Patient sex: F
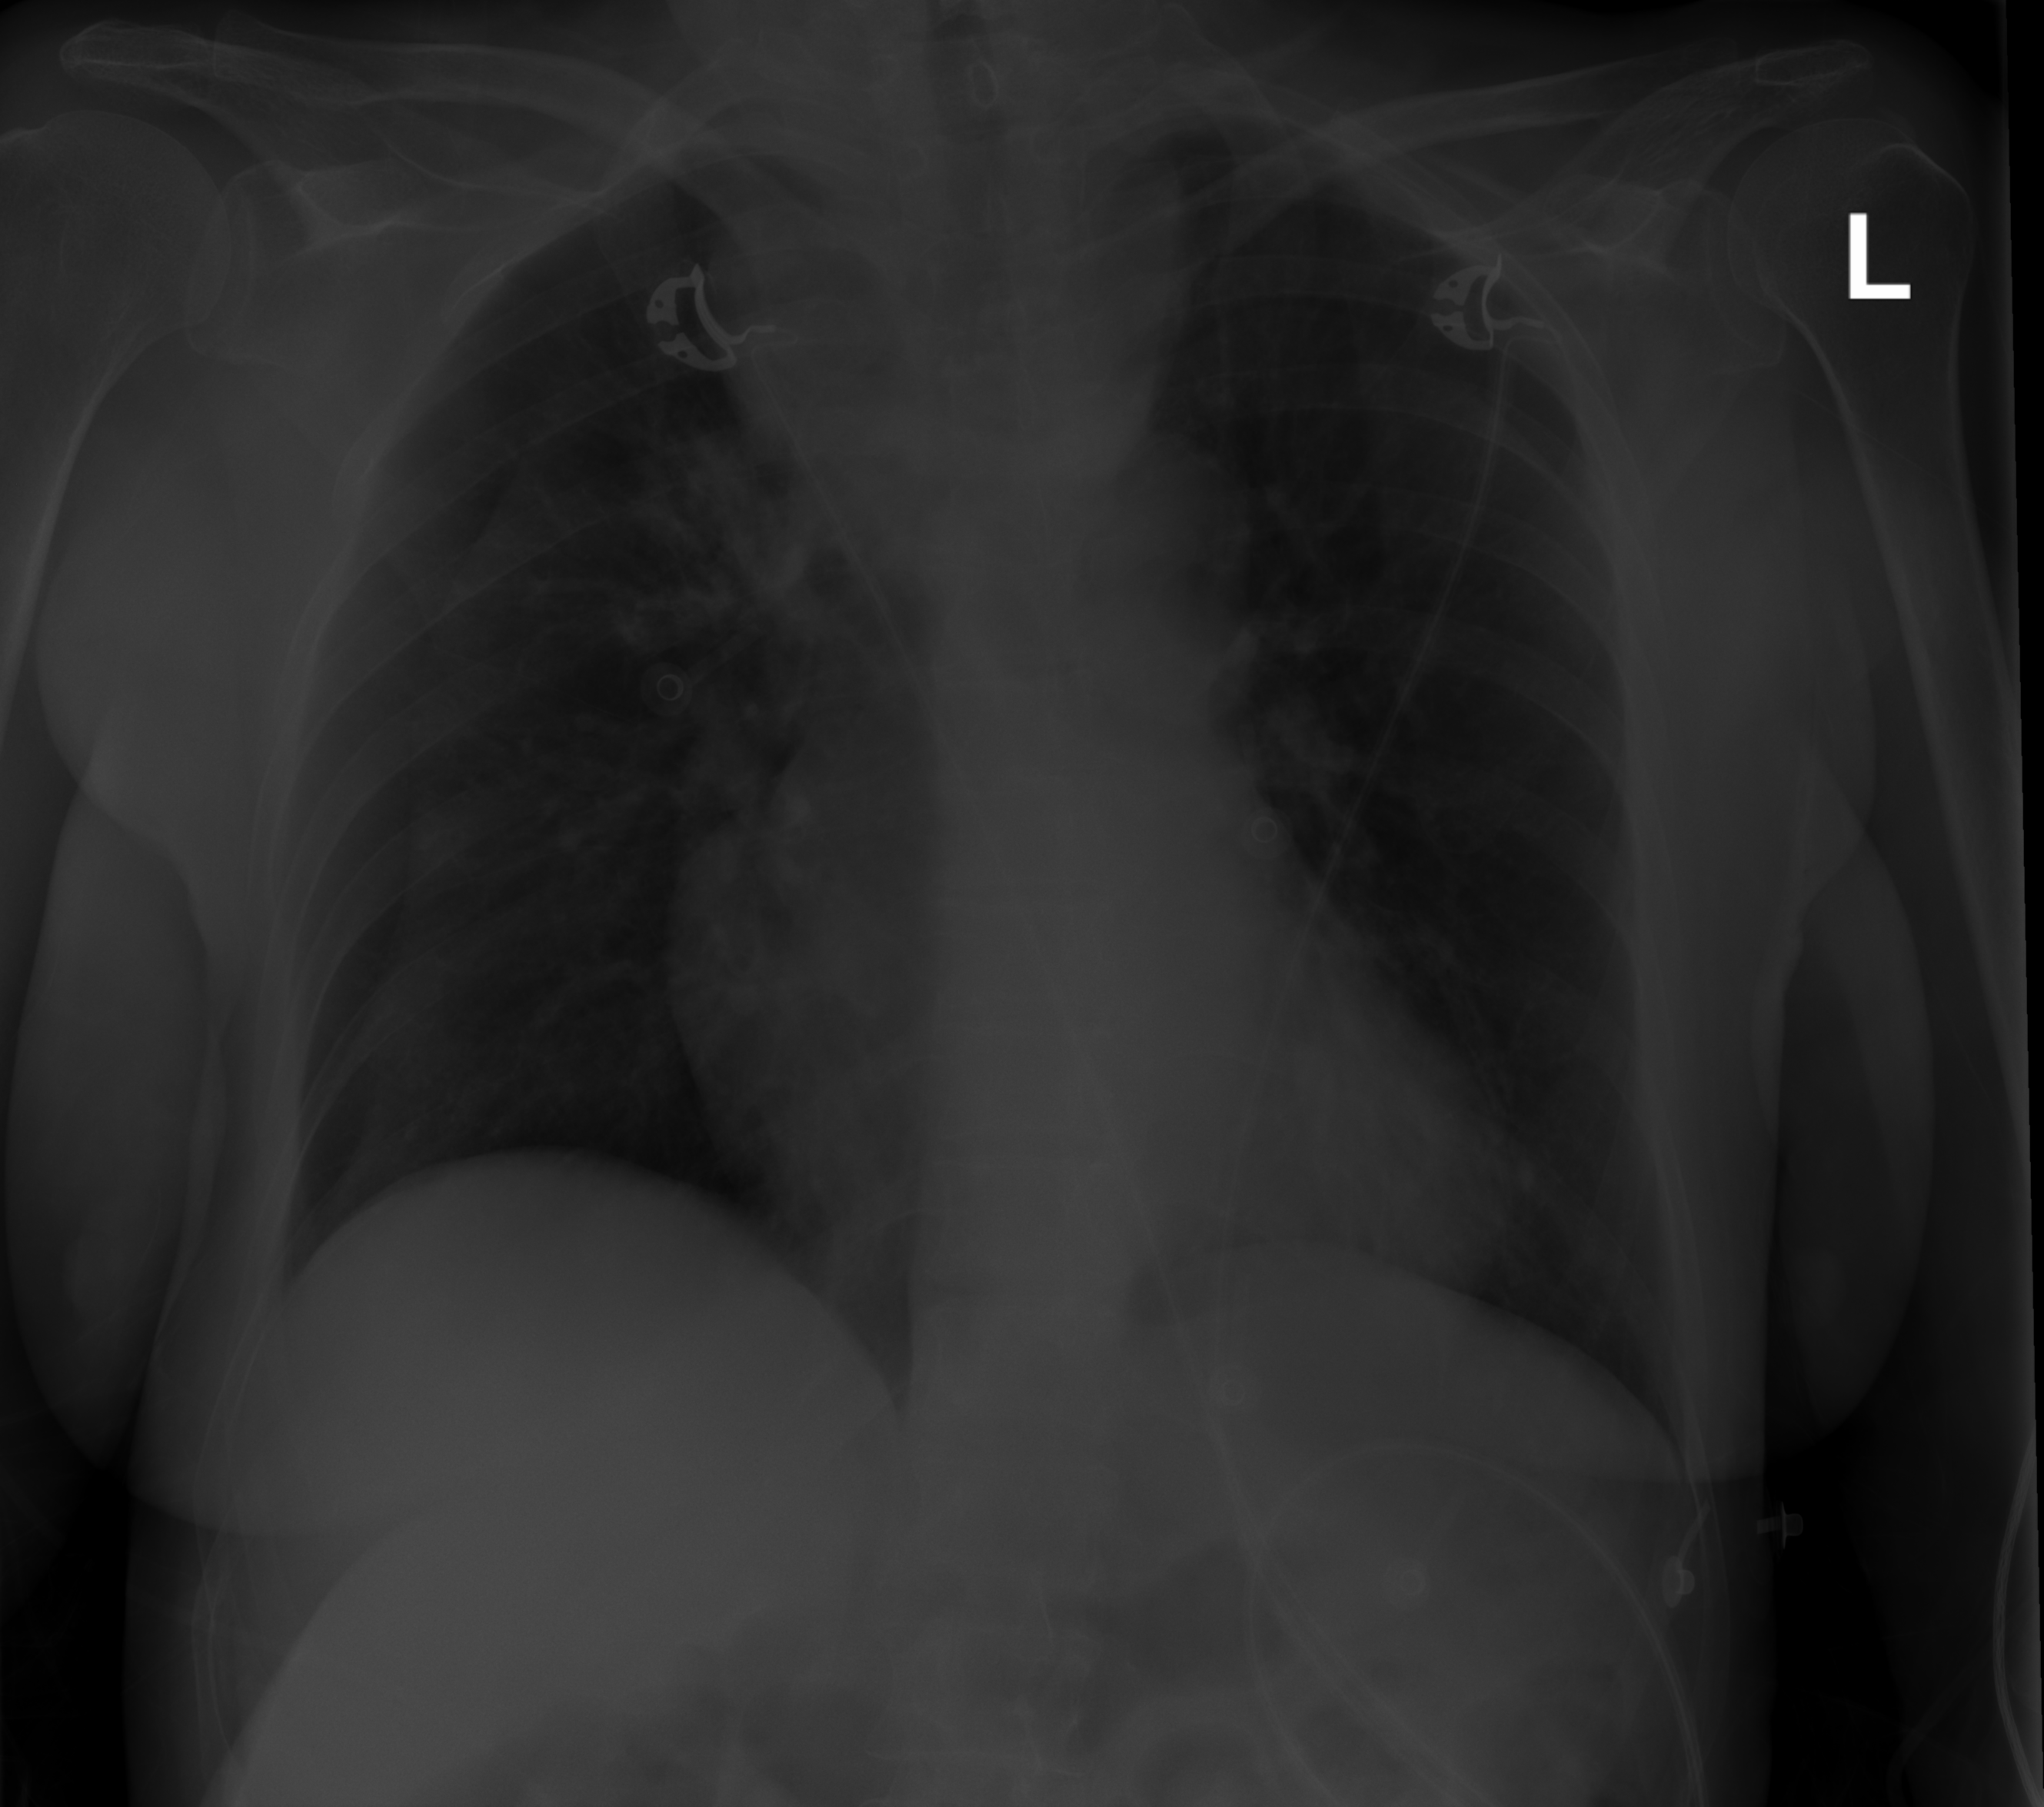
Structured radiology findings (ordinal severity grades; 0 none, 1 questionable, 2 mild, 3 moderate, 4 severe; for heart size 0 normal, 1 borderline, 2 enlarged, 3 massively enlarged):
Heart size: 0
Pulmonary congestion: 2
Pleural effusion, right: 0
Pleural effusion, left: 0
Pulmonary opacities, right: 0
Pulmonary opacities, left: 2
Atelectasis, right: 0
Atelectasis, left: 2